Question: I deployed a Rails app using Rubber to EC2.
I am just using the default postgresql config.
<URL>
Does anyone know what the default credentials are?

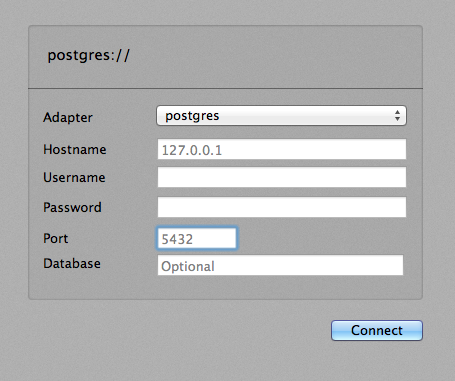
Answer: Directly from :
'''
db_user: "#{app_name[0,16].downcase}"
db_pass:
db_name: "#{app_name.downcase}_#{Rubber.env}"
'''
So your username is the first 16 characters of your app name(or the full name, if less than 16 characters) down cased, your password is blank, and your database is your app name down cased followed by '_' and the environment. In your case the environment is probably 'production'.
As far as the port and hostname, try leaving them as the default and see if that works.